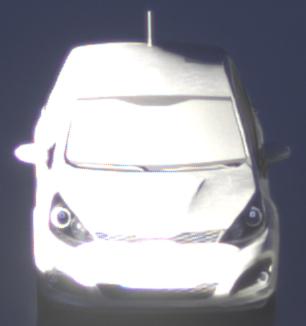
Make: KIA
Model: Rio 1.2
Detailed model: Rio (UB)
Model produced from: 2011/09
Model produced until: 2015/01
Doors: 3
Color: white
Road condition: wet road
Daytime: sunrise or sunset
Contrast: high contrast